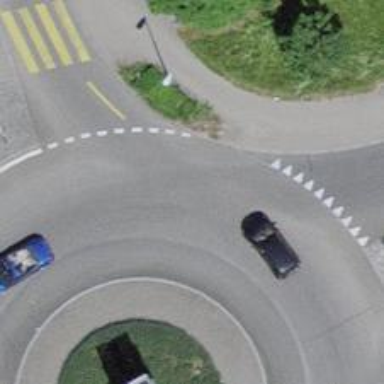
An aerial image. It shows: Roundabout at primary highway.